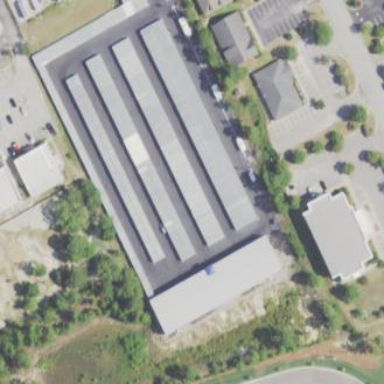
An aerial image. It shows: Warehouse.